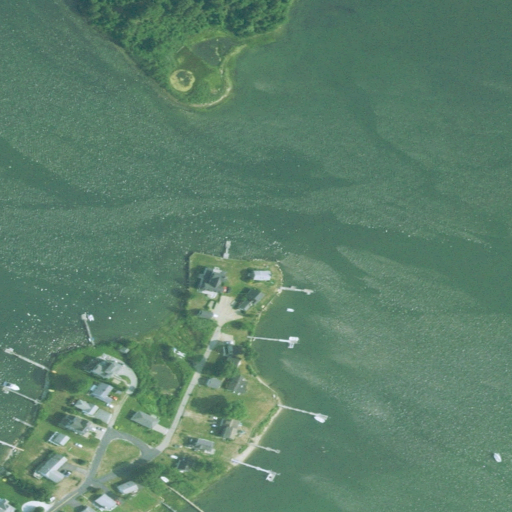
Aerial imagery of cape in Rhode Island named Horseshoe Point containing open water, herbaceous wetlands, medium intensity development, low intensity development, deciduous forest, and high intensity development